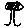
Label: tree